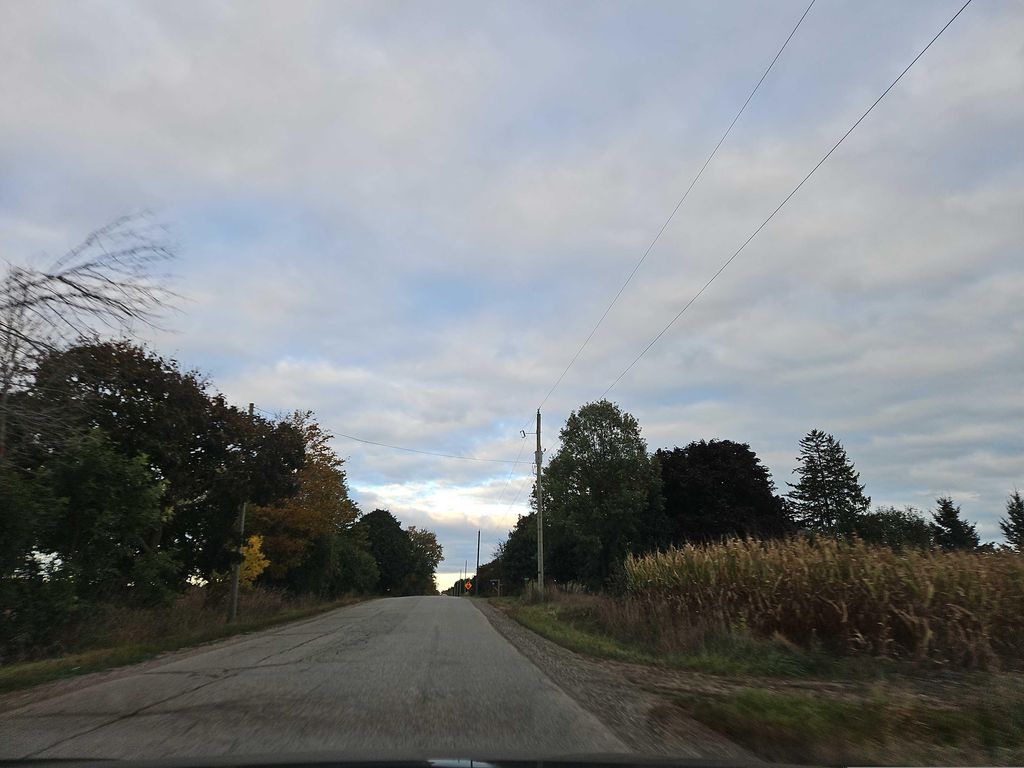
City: kitchener-waterloo